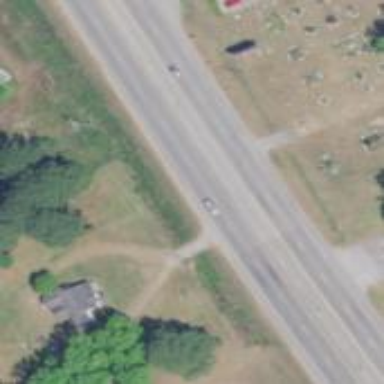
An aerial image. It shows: Asphalt road designated as trunk highway.